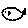
Label: fish